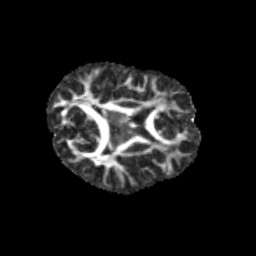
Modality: FA
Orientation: axial
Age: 10
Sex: male
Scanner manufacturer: siemens
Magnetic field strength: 3 T
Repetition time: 3.8 s
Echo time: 0.07 s